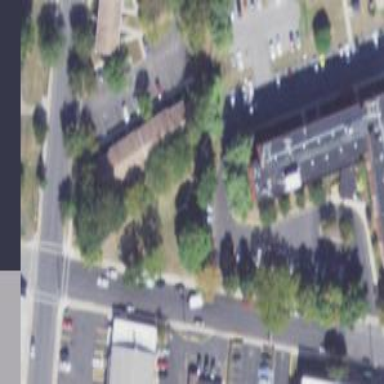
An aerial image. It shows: Nursing home building.